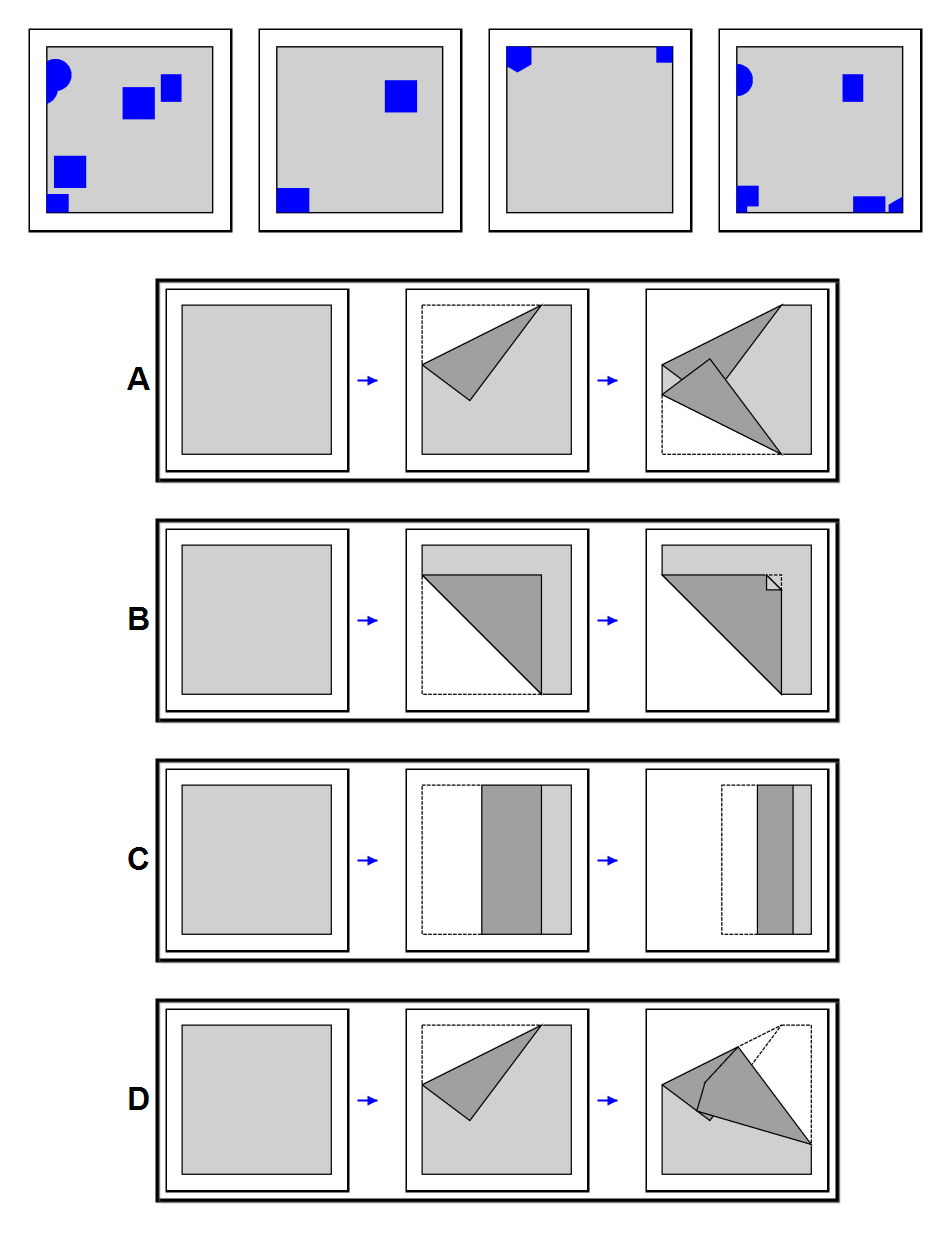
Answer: B